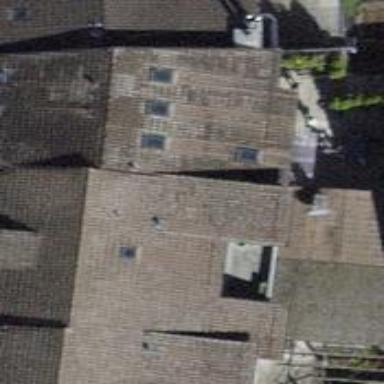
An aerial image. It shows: Building with tiled roof.